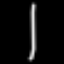
Label: line